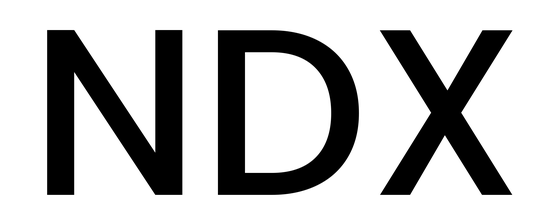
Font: Poppins-Medium